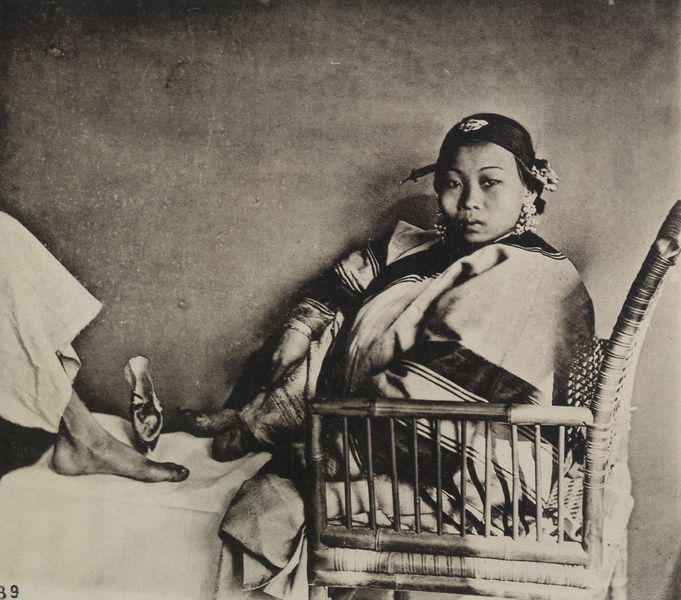
Titel: Der entblößte »Lilienfuß«
Künstler: John Thomson
Standort: Leverkusen
Institution: Sammlung Bernd Lohse
Schlagwörter: dunkel, fuß, kopf, schatten, umhang, mädchen, sitzen, frau, frisur, grau, hell, holz, hut, kleid, mund, nase, ohrring, rücken, schmuck, schwarz, stuhl, tisch, weiss, zimmer, blick, tuch, haube, muster, hose, kappe, mütze, wand, augen, gesicht, kleidung, ärmel, möbel, porträt, rückenlehne, tischdecke, tischtuch, gitter, gewand, haare, mantel, sessel, stoff, decke, ohrringe, ohren, arbeit, rund, bein, farbig, japan, armlehne, lehne, schuhe, afrika, füsse, hocker, kissen, dick, polster, weiblich, kopftuch, ernst, streifen, bett, podest, schoß, zehen, zeigen, foto, fotografie, photographie, schwarze, südsee, gefäss, barfuß, fus, seite, schwarzweiß, asiatisch, schuh, bast, photo, china, backe, bambus, breit, rohr, krüppel, korbsessel, morgenland, rattan, asiatin, schwwarz, negerin, rattanstuhl, fußpflege, massage, korstuhl, krüppelfüsse, scahten